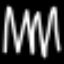
Label: fork